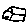
Label: house